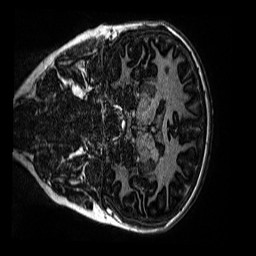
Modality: MP2RAGE
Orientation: coronal
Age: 11
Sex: female
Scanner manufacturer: siemens
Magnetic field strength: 3 T
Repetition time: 4 s
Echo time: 0.00299 s